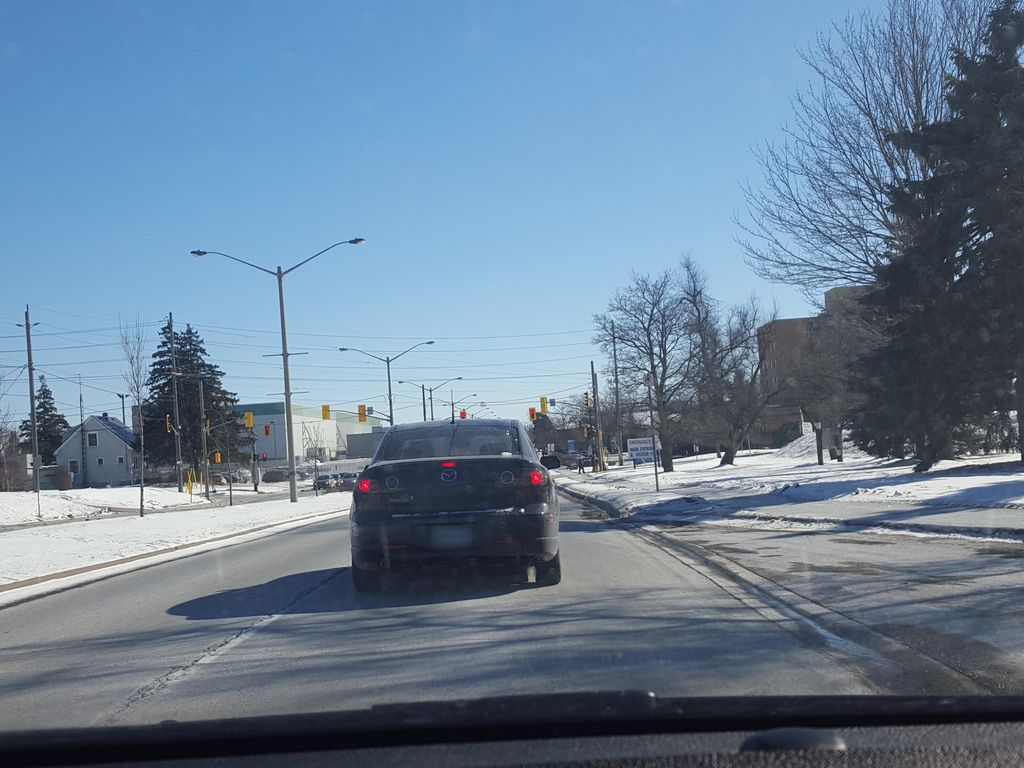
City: kitchener-waterloo